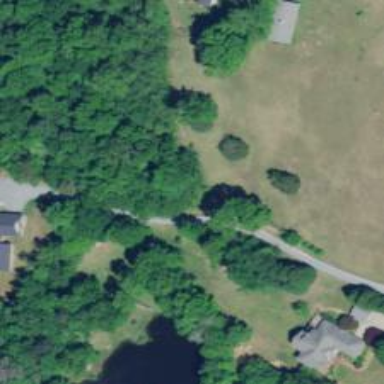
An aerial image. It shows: Driveway.